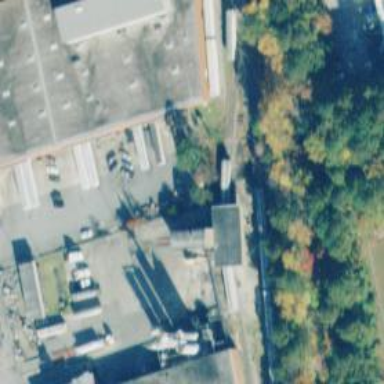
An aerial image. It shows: Rail spur service.